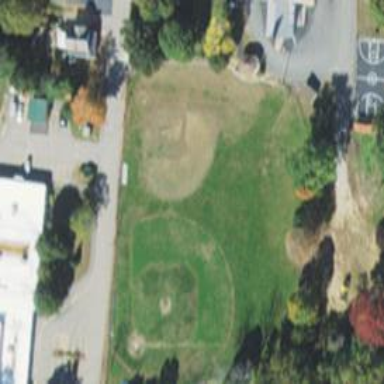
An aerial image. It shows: Baseball pitch for leisure and sports activities.